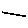
Label: line